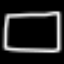
Label: square